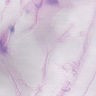
Metastatic tissue present: no